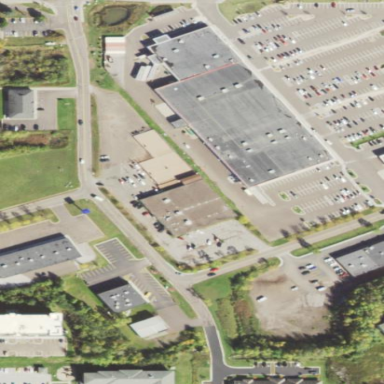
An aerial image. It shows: Building housing bowling alley.